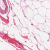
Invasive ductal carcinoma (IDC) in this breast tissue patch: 0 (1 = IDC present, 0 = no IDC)